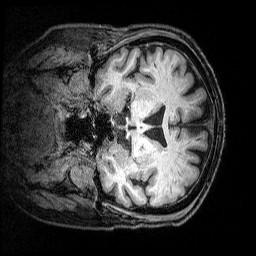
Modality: T1w
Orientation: coronal
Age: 68
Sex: male
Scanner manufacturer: siemens
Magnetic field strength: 3 T
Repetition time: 2.5 s
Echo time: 0.00369 s